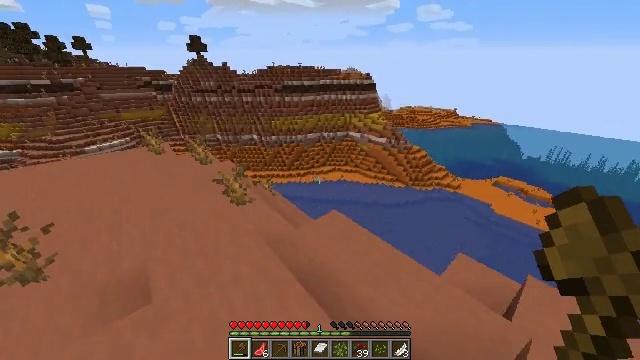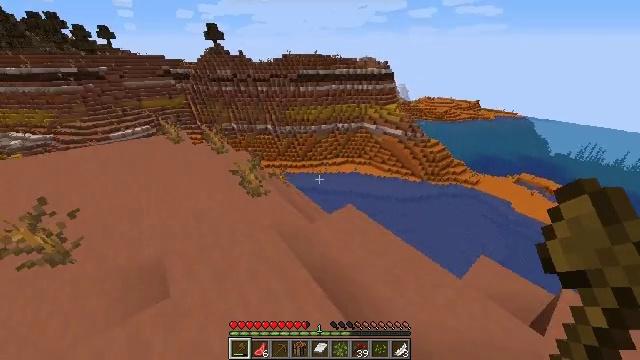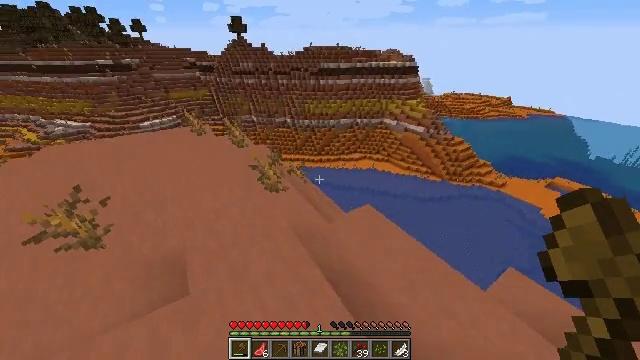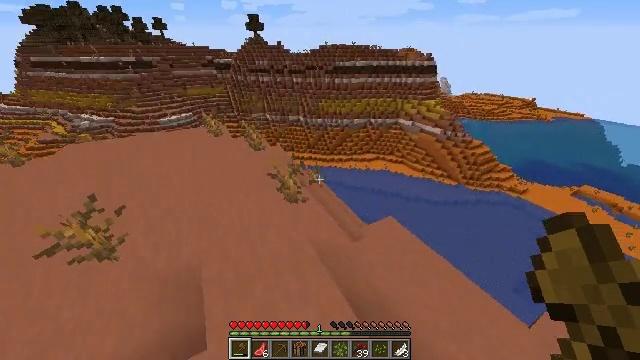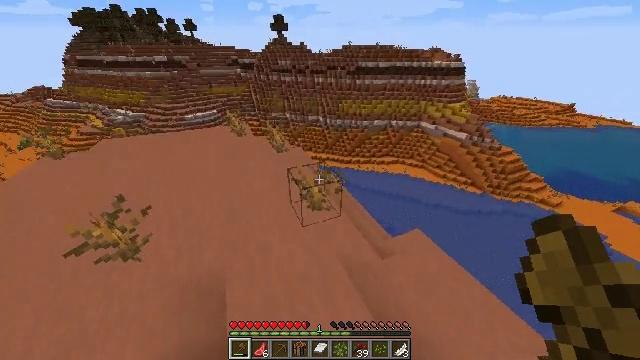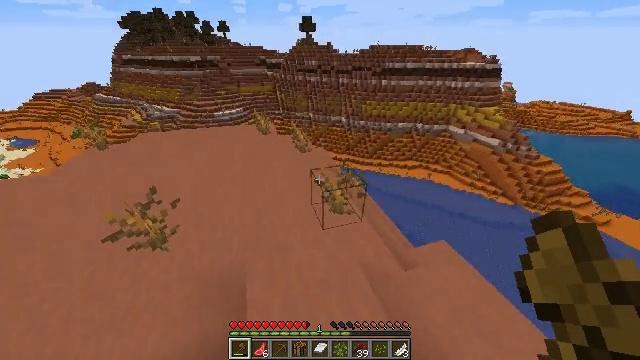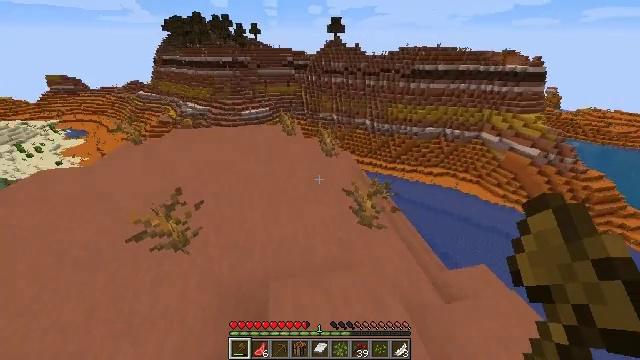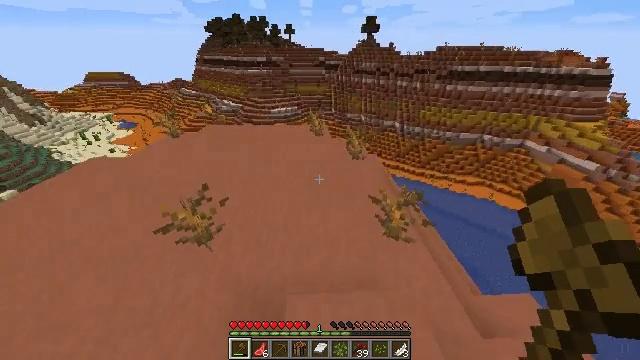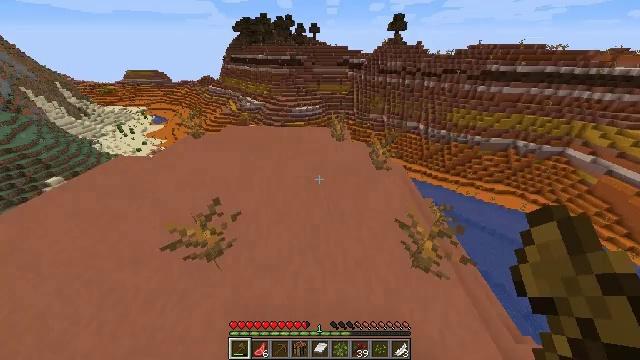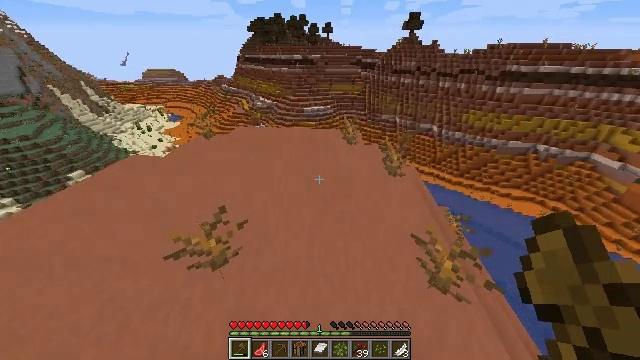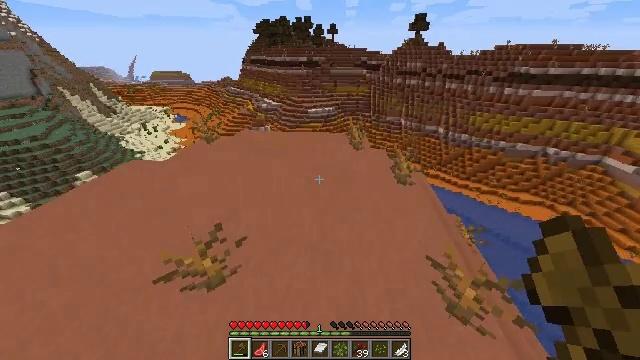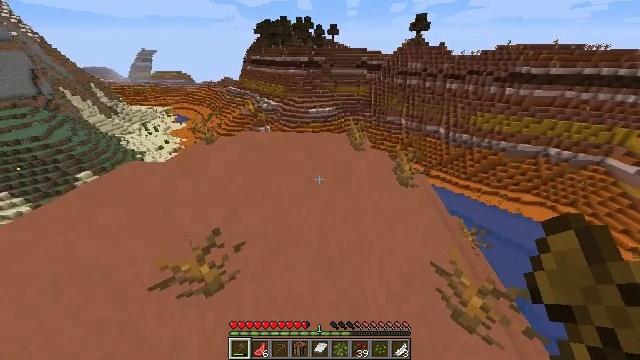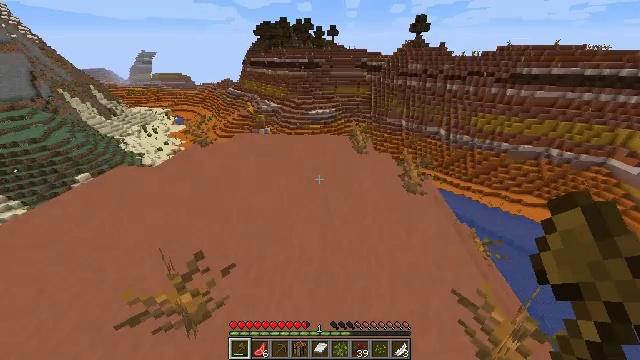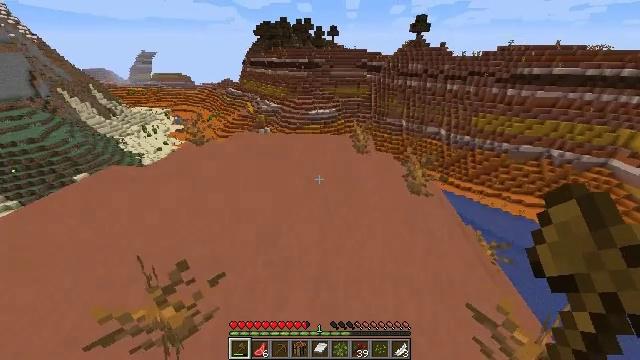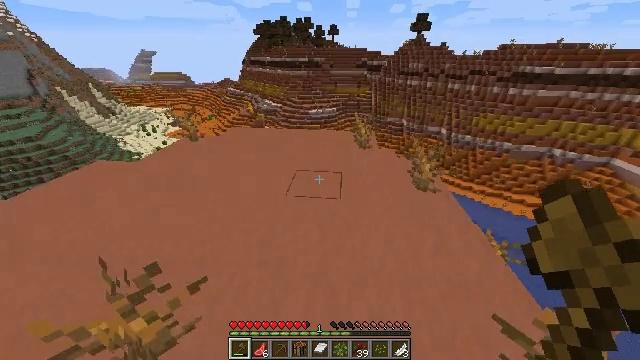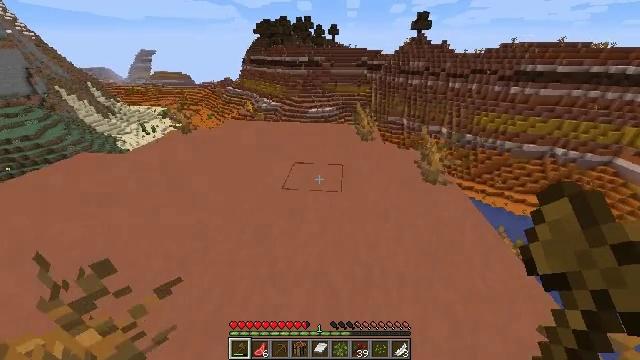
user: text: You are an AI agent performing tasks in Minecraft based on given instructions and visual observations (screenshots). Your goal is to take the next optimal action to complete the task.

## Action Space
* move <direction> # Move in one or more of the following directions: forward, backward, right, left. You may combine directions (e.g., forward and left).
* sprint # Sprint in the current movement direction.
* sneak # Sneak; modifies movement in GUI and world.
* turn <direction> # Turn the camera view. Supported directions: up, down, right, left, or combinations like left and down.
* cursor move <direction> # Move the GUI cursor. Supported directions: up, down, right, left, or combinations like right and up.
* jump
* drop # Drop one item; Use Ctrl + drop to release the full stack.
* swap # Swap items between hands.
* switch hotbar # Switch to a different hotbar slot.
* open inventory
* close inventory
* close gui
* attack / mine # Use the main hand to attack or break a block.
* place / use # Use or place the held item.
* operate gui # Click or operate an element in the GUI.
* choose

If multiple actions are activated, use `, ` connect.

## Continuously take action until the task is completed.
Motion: motion action
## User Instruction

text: Collect red sand from a desert biome.
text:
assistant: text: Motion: move forward and move left, turn left and down
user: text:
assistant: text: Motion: move forward and move left, turn left and down
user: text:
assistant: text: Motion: move forward and move left, turn left
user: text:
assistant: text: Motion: move forward and move left, turn left
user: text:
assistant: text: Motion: move forward and move left, turn left
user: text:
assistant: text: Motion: move forward, turn left
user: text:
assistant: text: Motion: move forward, turn left
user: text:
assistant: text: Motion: move forward, turn left
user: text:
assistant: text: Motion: move forward, turn left
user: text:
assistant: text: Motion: move forward, turn left
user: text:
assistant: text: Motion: move forward
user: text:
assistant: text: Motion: move forward
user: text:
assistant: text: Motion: move forward
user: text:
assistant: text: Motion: move forward
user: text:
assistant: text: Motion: move forward
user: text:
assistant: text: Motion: move forward
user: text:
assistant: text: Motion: move forward
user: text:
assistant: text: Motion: move forward
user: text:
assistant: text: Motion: move forward
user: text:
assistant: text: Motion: move forward
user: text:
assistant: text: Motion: move forward
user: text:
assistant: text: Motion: move forward
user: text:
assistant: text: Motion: move forward
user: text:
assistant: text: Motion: move forward
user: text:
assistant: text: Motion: move forward
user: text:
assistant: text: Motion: move forward
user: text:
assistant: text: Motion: move forward
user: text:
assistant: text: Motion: move forward
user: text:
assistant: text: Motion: move forward
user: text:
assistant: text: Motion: move forward